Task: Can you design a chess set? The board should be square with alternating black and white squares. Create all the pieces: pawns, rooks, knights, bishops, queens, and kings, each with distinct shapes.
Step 1196:
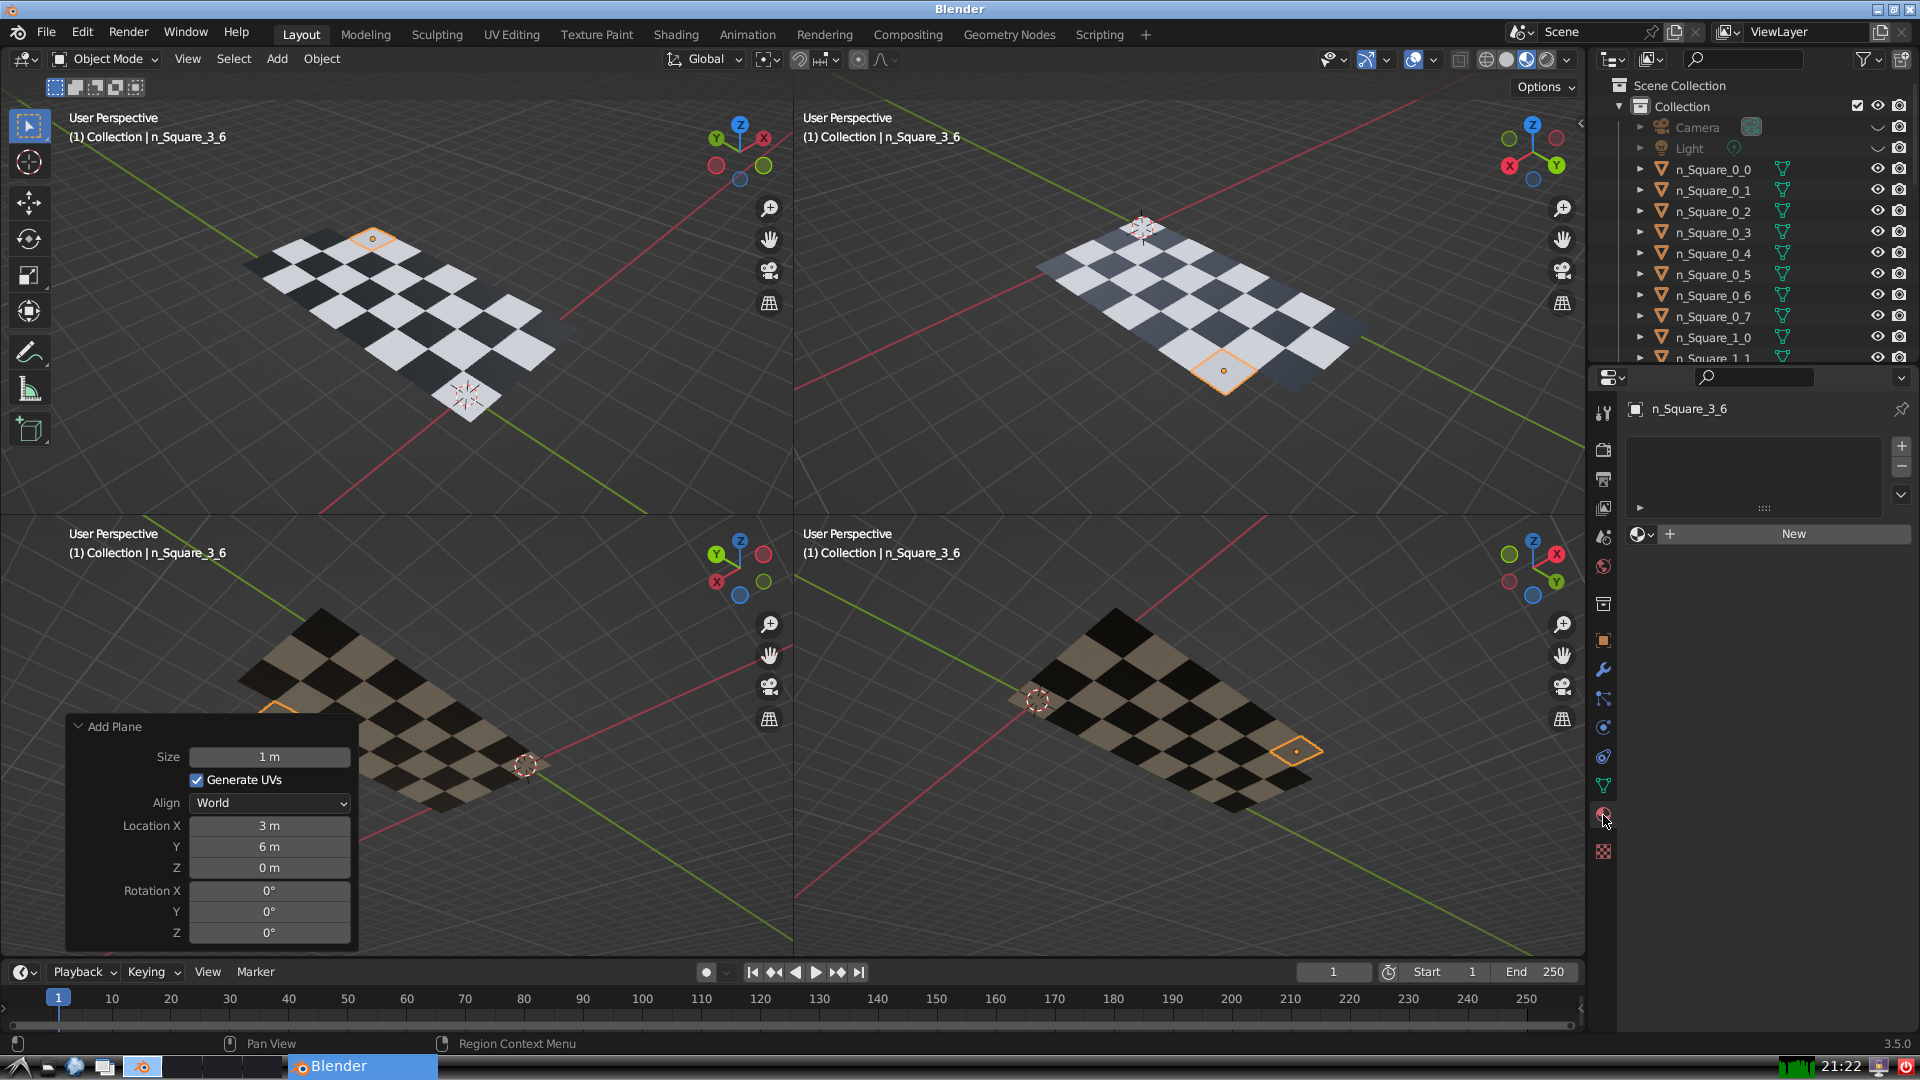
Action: {"mouse_move": [1636, 534]}